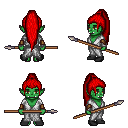
a pixel art fantasy rpg character, female body template, orc, green skin, white robe, teal pants, red extra-long topknot hairstyle, leather bracers, black shoes, spear, four views (front, back, left, right), 2x2 character sprite sheet, small pixel art, hard edges, no anti-aliasing